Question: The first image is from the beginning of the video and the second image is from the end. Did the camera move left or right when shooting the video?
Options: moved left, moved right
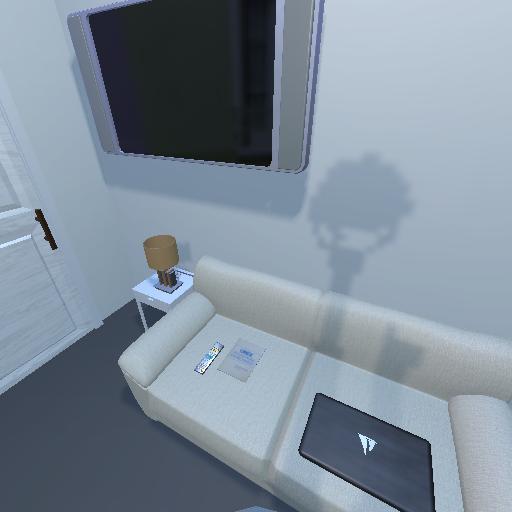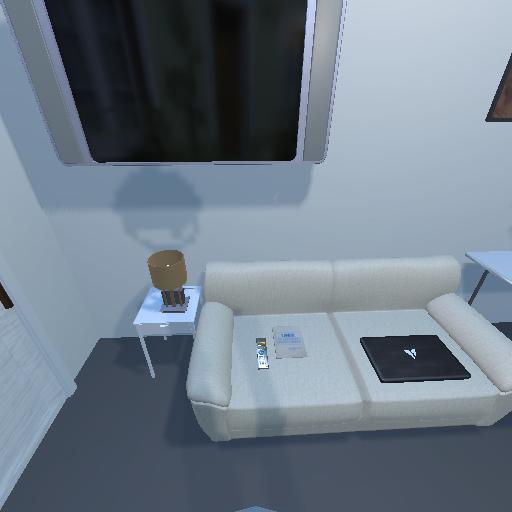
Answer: moved left